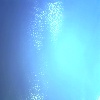
Label: water